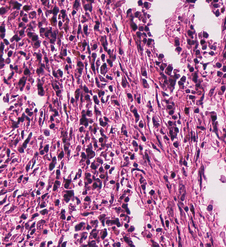
Tumor epithelial tissue: yes
Tumor-associated stroma tissue: yes
Normal tissue: no